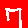
Digit: 7